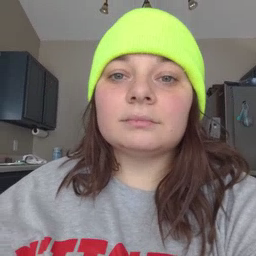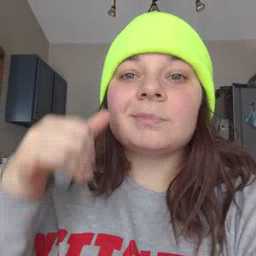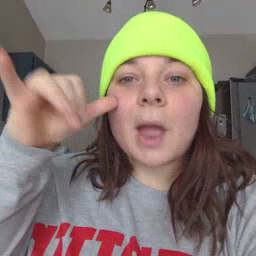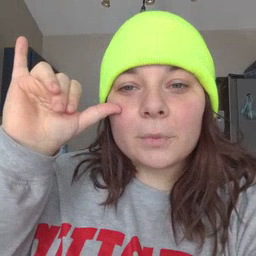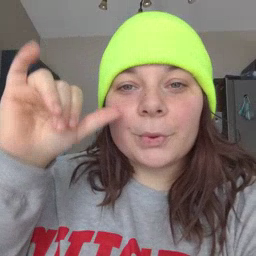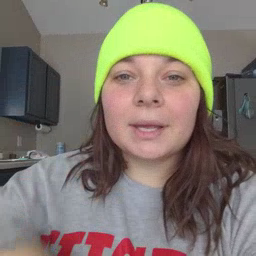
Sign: cowboy